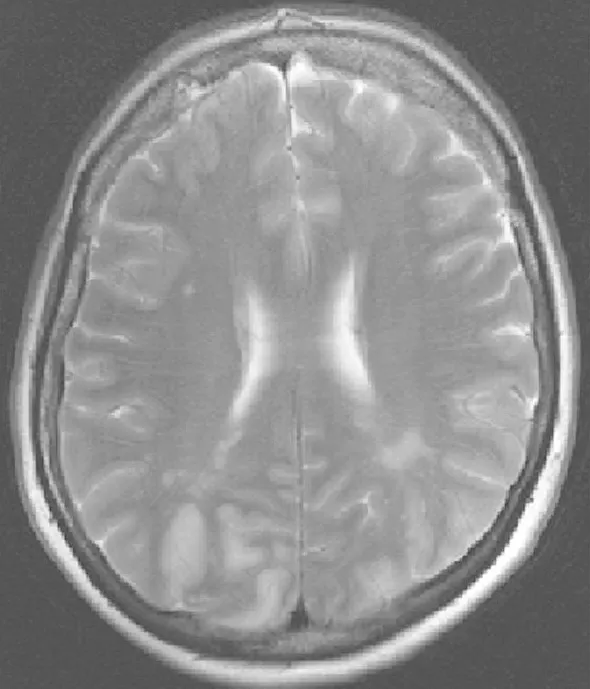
Primary MRI, T2-weighted image.
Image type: radiology (mri)